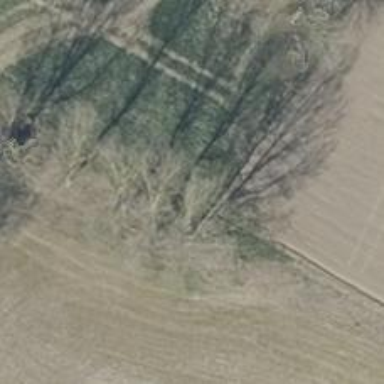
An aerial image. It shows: Row of deciduous broadleaved trees.